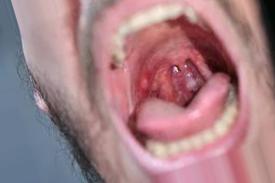
Condition: Mouth Ulcer